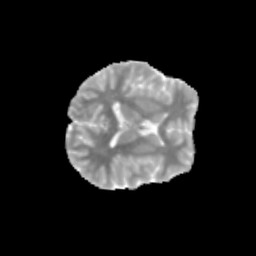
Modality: MD
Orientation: axial
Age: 13
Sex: female
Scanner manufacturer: siemens
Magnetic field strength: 3 T
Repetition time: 3.8 s
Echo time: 0.07 s